Question: Say we have a binary tree as follow:
I'm looking for an algorithm to find all the equivalence of A. I'm given an array that contains elements in this tree. The rule is, if all the children of a node exist in an array, it is equivalent to having the node in the array.
For example, if we have B and C in the array, it is equivalent to having an A. So in the array above, F+G=C, and C+B = A, so [B,F,G] is also equivalent to A. Likewise [D E F G] is also equivalent to A.
I can recursively call something like checkSubstitute(node):
'''
if node in array
return true
else:
for child in nodeChildren
if ((child not in array) && (child == terminalNode))
return false
else
return checkSubstitute(child)
'''
Does this logic make sense? Also how can I store all the equivalent arrays using an algorithm like the one above?
Thanks in advance!!
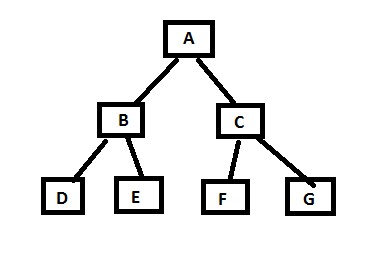
Answer: The method you gave doesn't work properly, since you always return a value during the first iteration of the for loop.
Suppose you have an array [D]. Then checkSubstitute(B) returns True, when it should return False.
Instead of using a for loop, it's easier just to make two explicit calls on both of the children. This assumes every node has either zero or two children. If a node can have one child, some additional null checking is necessary.
'''
#returns true if Node n exists in NodeList seq, or if its equivalent exists in seq.
function exists(n, seq):
if n in seq:
return True
if not n.hasChildren:
return False
return exists(n.leftChild, seq) and exists(n.rightChild, seq)
'''
getting all equivalent arrays just requires a bit of combinatorics.
'''
#gets all possible equivalents for the given node. This includes itself.
#An equivalent is a list of nodes, so this method returns a list of lists of nodes.
function getPossibleEquivalents(node):
ret = new List()
baseCase = new List()
baseCase.append(node)
ret.append(baseCase)
if not node.hasChildren:
return ret
for each leftEquivalent in getPossibleEquivalents(node.leftChild):
for each rightEquivalent in getPossibleEquivalents(node.rightChild):
ret.append(leftEquivalent + rightEquivalent)
return ret
'''
Edit:
You can extend getPossibleEquivalents for trees with exactly 0 or N children, by nesting N for loops:
'''
for each child0Equivalent in getPossibleEquivalents(node.child[0]):
for each child1Equivalent in getPossibleEquivalents(node.child[1]):
for each child2Equivalent in getPossibleEquivalents(node.child[2]):
for each child3Equivalent in getPossibleEquivalents(node.child[3]):
for each child4Equivalent in getPossibleEquivalents(node.child[4]):
ret.append(child0Equivalent + child1Equivalent + child2Equivalent + child3Equivalent + child4Equivalent + child5Equivalent)
'''
If you want to write a single function that can handle trees with any number of children, you need to take the <URL> of each possible equivalent of each child. Some languages implement cartesian product for you already. For example, in python:
'''
from itertools import product
def getPossibleEquivalents(node):
ret = [node]
if len(node.children) == 0: return ret
for equivalentTuple in product(map(getPossibleEquivalents, node.children)):
possibleEquivalent = reduce(lambda x,y: x+y, equivalentTuple)
ret.append(possibleEquivalent)
return ret
'''